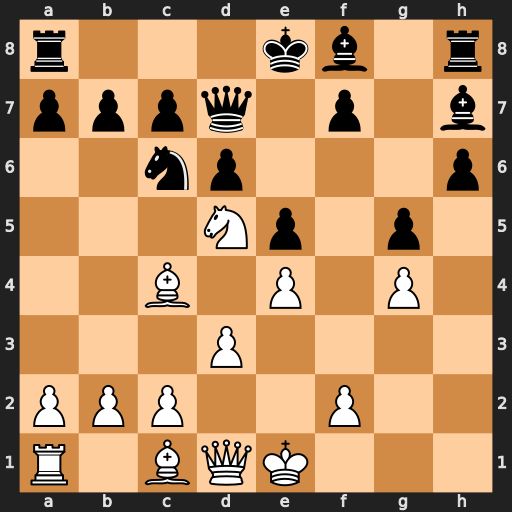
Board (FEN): r3kb1r/pppq1p1b/2np3p/3Np1p1/2B1P1P1/3P4/PPP2P2/R1BQK3
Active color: w
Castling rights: Qkq
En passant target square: -
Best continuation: Nf6+ Ke7 Nxd7